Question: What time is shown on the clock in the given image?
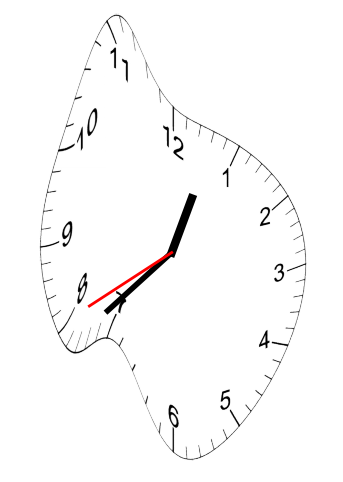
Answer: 12:37:40